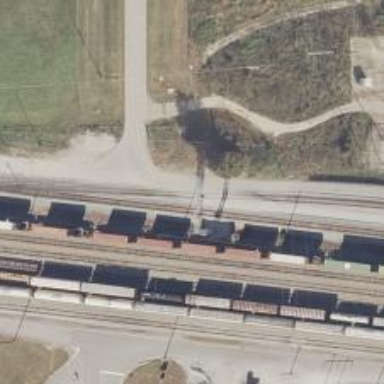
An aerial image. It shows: Railway track.